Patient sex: M
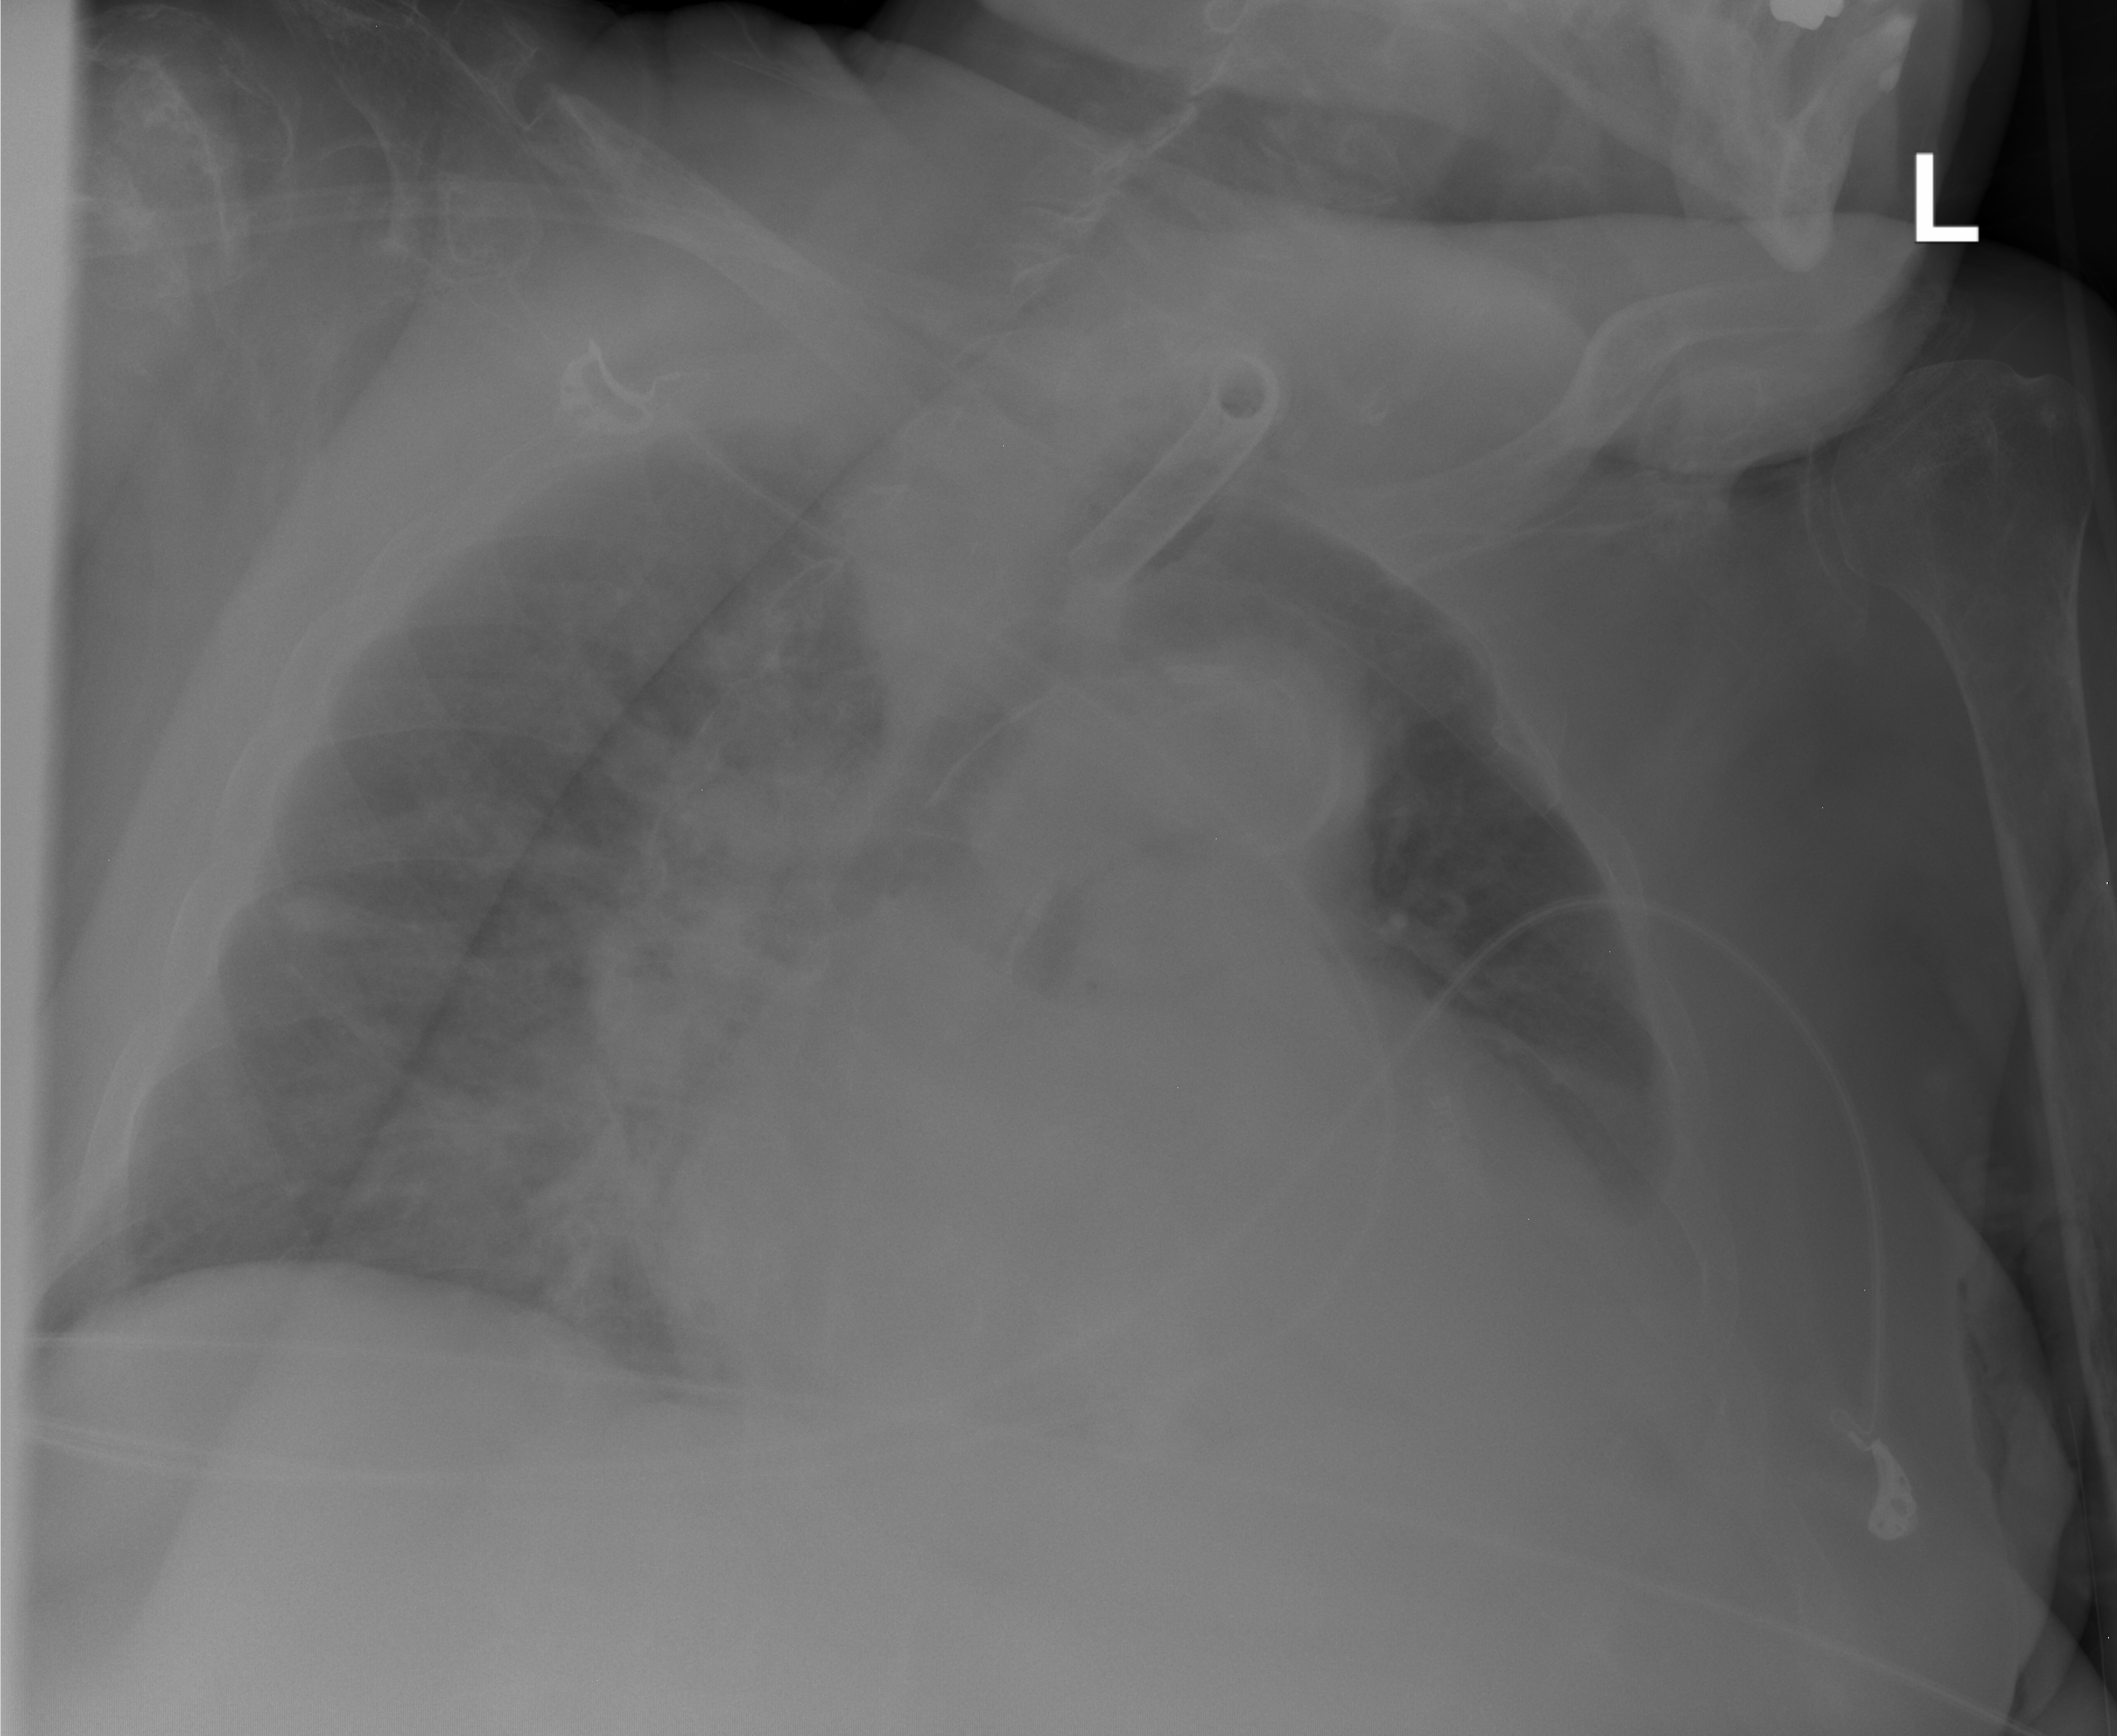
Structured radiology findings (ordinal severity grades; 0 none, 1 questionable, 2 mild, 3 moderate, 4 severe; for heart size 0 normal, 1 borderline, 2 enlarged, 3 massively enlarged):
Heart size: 2
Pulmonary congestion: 0
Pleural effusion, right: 2
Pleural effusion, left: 2
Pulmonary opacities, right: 2
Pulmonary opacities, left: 0
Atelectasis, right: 0
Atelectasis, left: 2